Interaction volume radius: 5 \u00c5
Interaction volume height: 20 \u00c5
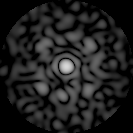
Disorder parameter: 0.8628